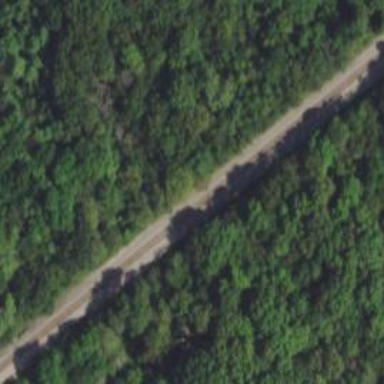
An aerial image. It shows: Railway track.